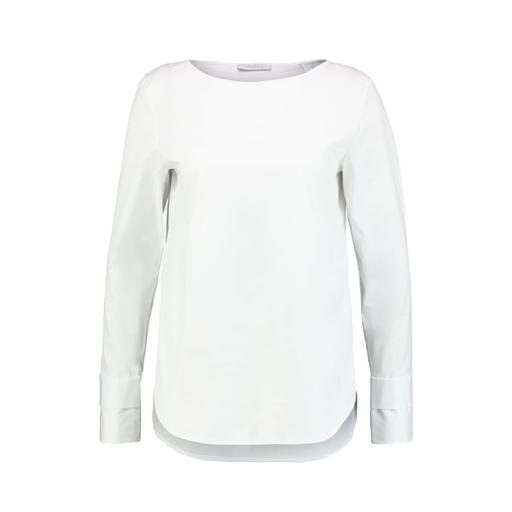
white long aleeved shirt, white long-sleeved contrast-hem top, white bateau neck top, white background